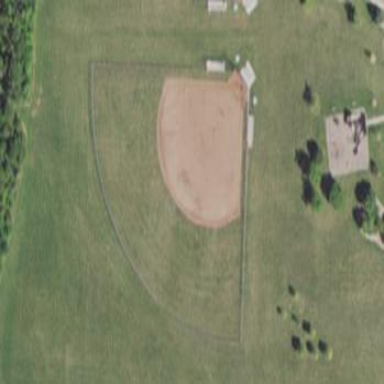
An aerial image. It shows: Baseball pitch for leisure land.